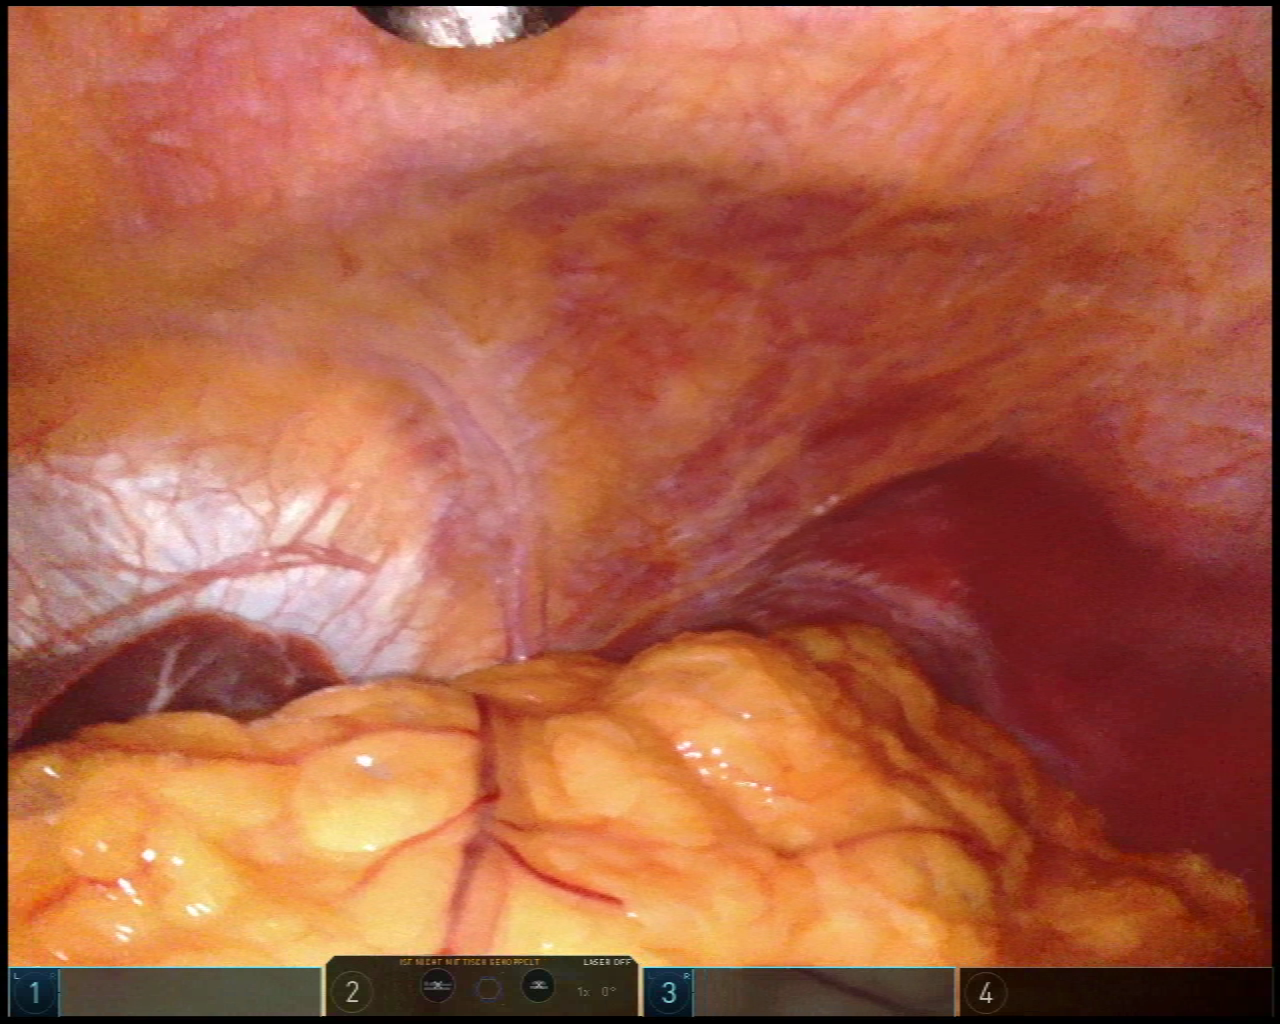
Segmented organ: liver
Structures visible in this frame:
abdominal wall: yes
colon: no
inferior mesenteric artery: no
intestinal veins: no
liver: yes
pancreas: no
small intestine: no
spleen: no
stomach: no
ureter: no
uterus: no
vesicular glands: no